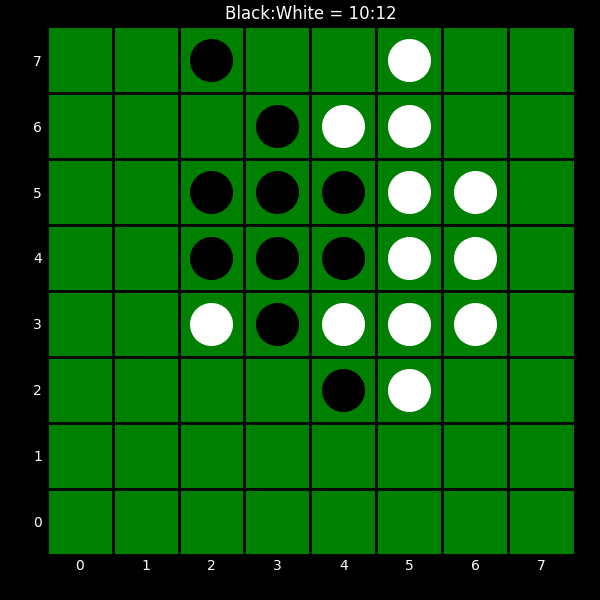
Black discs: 10
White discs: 12